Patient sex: M
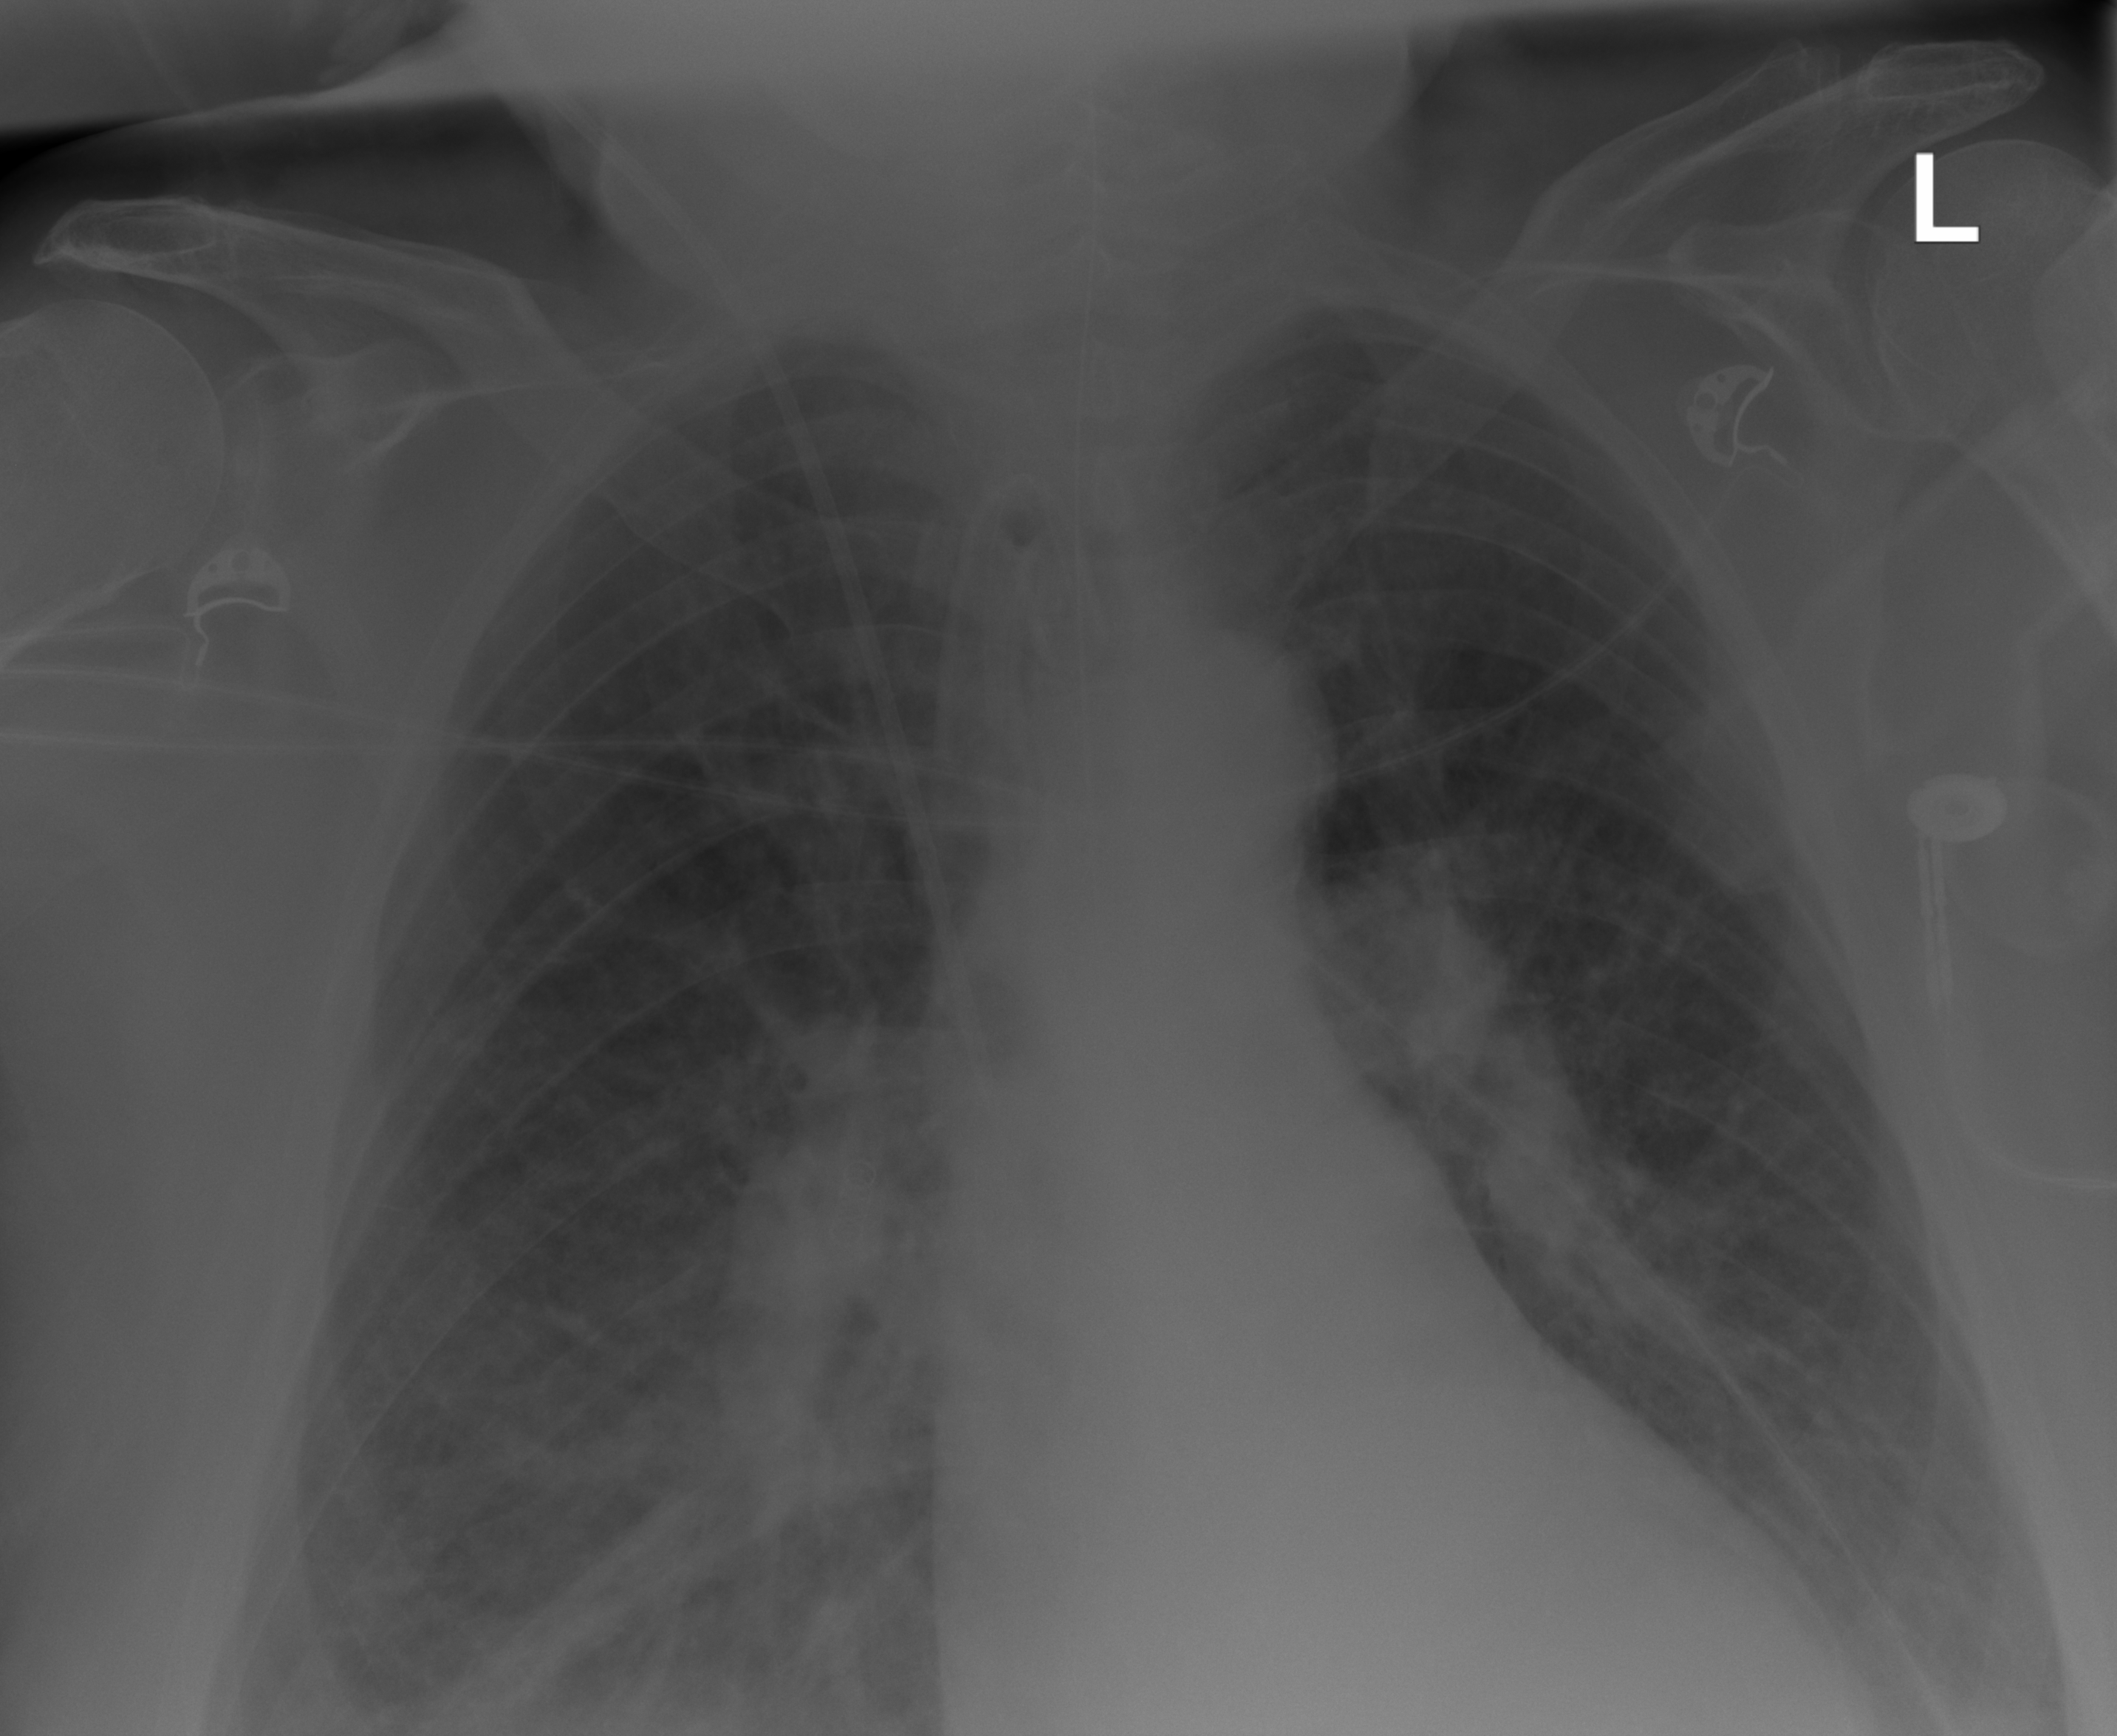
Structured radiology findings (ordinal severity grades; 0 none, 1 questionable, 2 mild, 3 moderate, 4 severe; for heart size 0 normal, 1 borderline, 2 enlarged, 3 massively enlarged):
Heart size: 1
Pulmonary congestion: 2
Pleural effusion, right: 2
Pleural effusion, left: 2
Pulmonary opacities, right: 2
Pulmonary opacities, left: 2
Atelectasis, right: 2
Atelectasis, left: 2